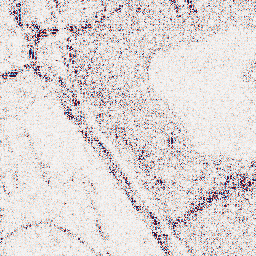
Category: wavelet
Decomposition family: wavelet_dwt
Decomposition parameters: wavelet: db8
level: 1
Upsampling method: bicubic_3x
Upsampling parameters: scale: 3
Upsampling scale: 3